Interaction volume radius: 10 \u00c5
Interaction volume height: 35 \u00c5
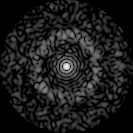
Disorder parameter: 0.8065